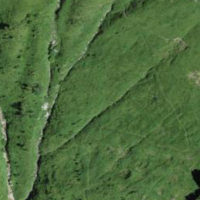
EUNIS habitat code: 23
Species observed at this site:
Gomphocerippus rufus